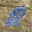
Label: 2